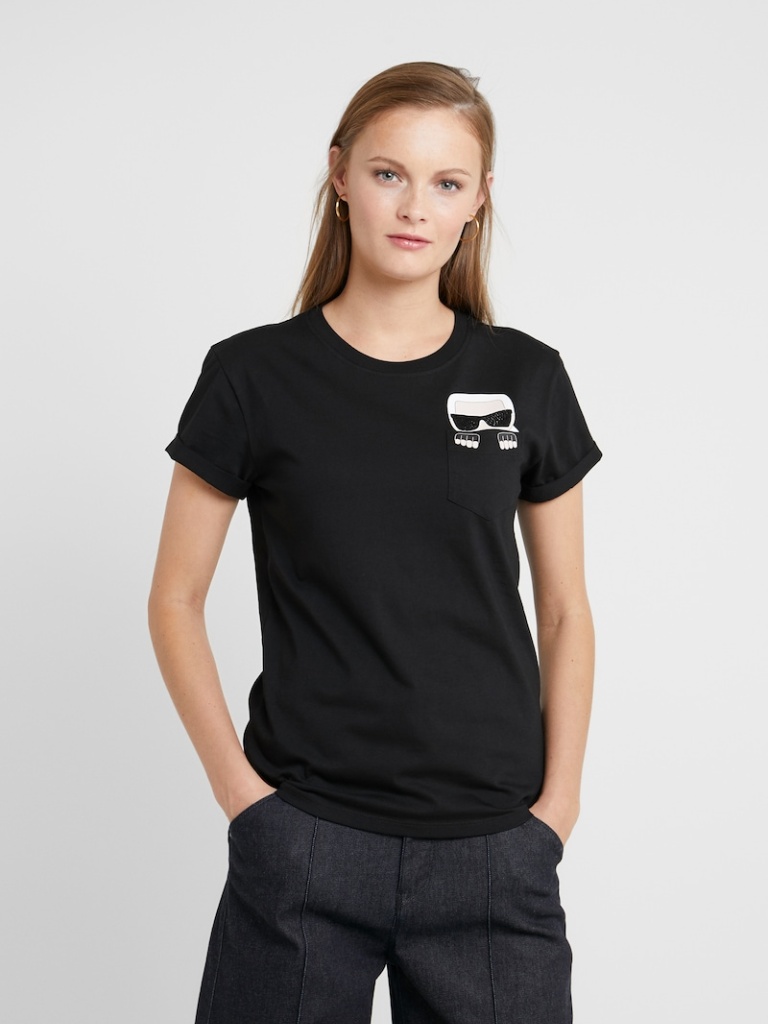
cotton relaxed short sleeve hip length Untucked crew t-shirt